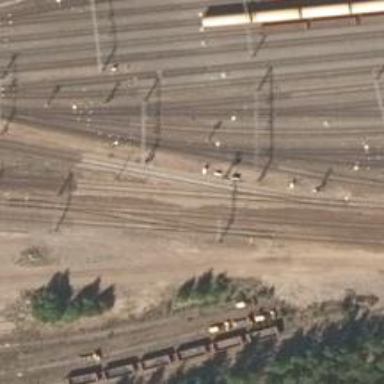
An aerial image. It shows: Railway signal.